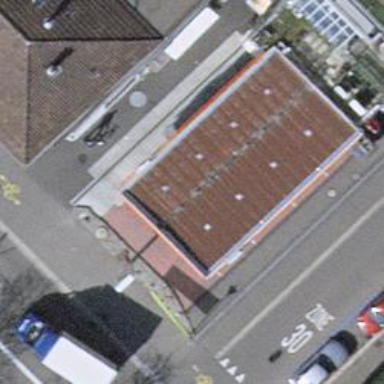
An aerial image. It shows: Kiosk next to fuel station.